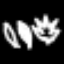
Label: leaf